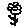
Label: flower